【题型】填空题　【知识点】解析几何　【难度】easy
已知双曲线 $C: \frac{x^2}{9} - \frac{y^2}{5} = 1$ 的左、右焦点分别为 $F_1,F_2$，点 $P$ 在双曲线 $C$ 的右支上，点 $Q$ 是点 $P$ 关于原点的对称点，且 $|PF_1| - |QF_1| = \underline{\quad\quad}$。
【解答】
\textbf{【答案】} $6$

\textbf{【分析】} 根据双曲线的定义和对称性，可列式求值。

\textbf{【详解】} 如图：

对双曲线 $C: \frac{x^2}{9} - \frac{y^2}{5} = 1$，可得 $a = 3$。

因为点 $P$、$Q$ 关于原点对称，根据双曲线的对称性可得 $|QF_1| = |PF_2|$。

所以 $|PF_1| - |QF_1| = |PF_1| - |PF_2|$，

根据双曲线的定义，$|PF_1| - |PF_2| = 2a = 6$。

故答案为：$6$。

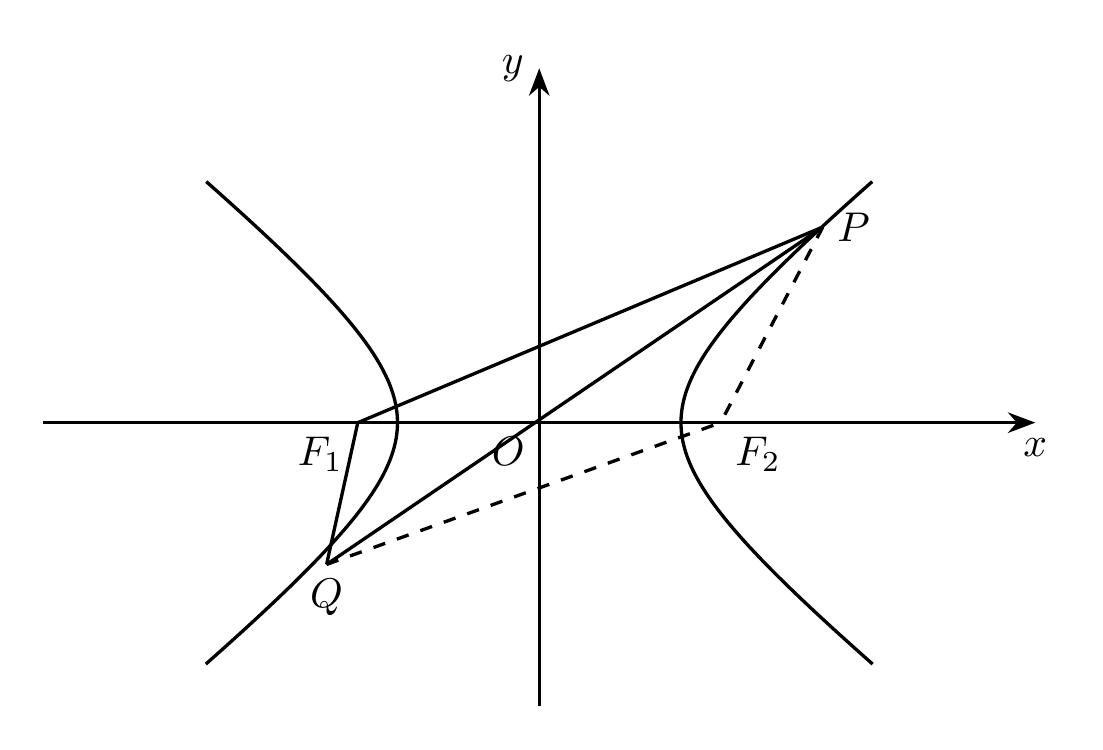